Interaction volume radius: 10 \u00c5
Interaction volume height: 40 \u00c5
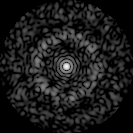
Disorder parameter: 0.8275